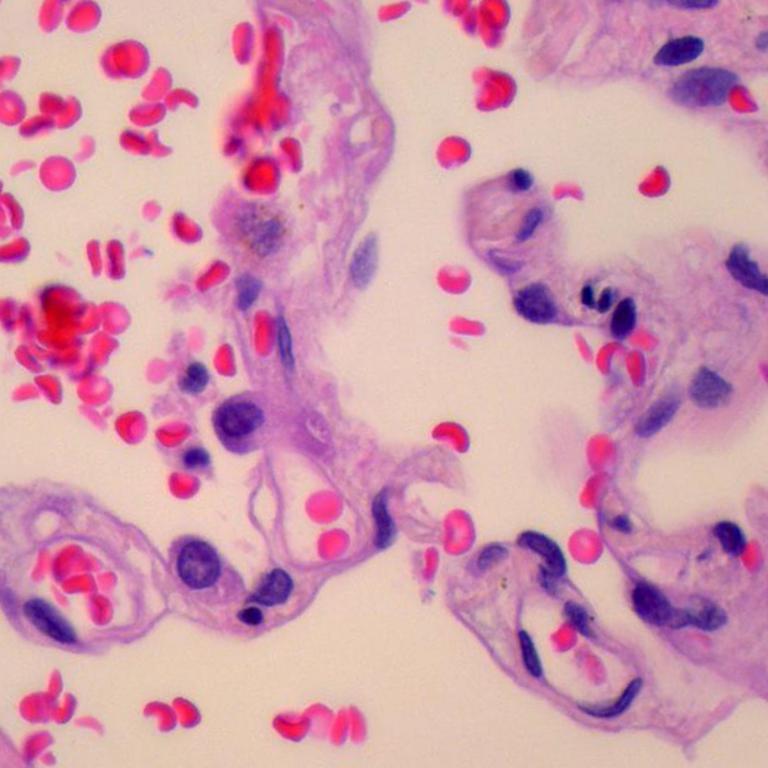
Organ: lung
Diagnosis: benign